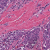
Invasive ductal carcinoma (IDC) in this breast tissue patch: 1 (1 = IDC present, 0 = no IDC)